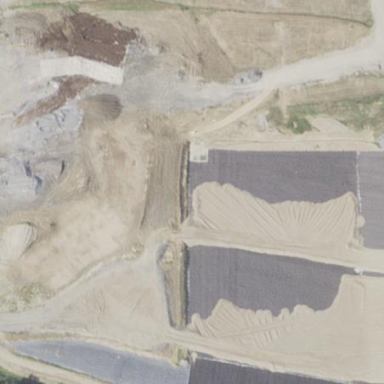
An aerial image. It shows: Quarry area.